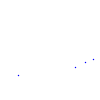
Particle: proton